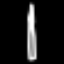
Label: pencil